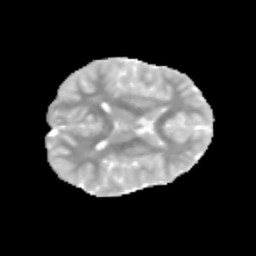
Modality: MD
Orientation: axial
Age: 11
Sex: female
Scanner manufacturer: siemens
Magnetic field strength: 3 T
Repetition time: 3.8 s
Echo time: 0.07 s